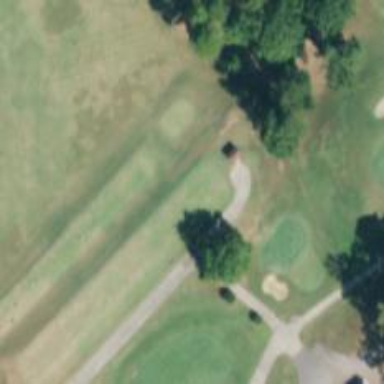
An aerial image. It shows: Path for both roads and golfers.